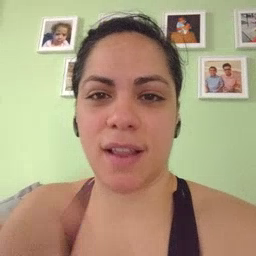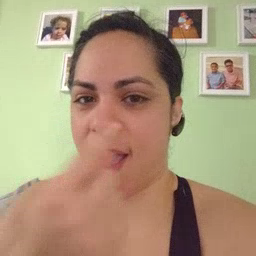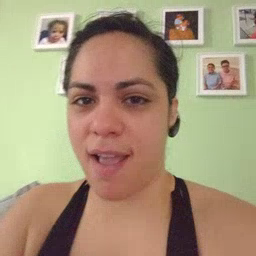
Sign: eye